Fundus camera: zeiss
Shooting center: fovea
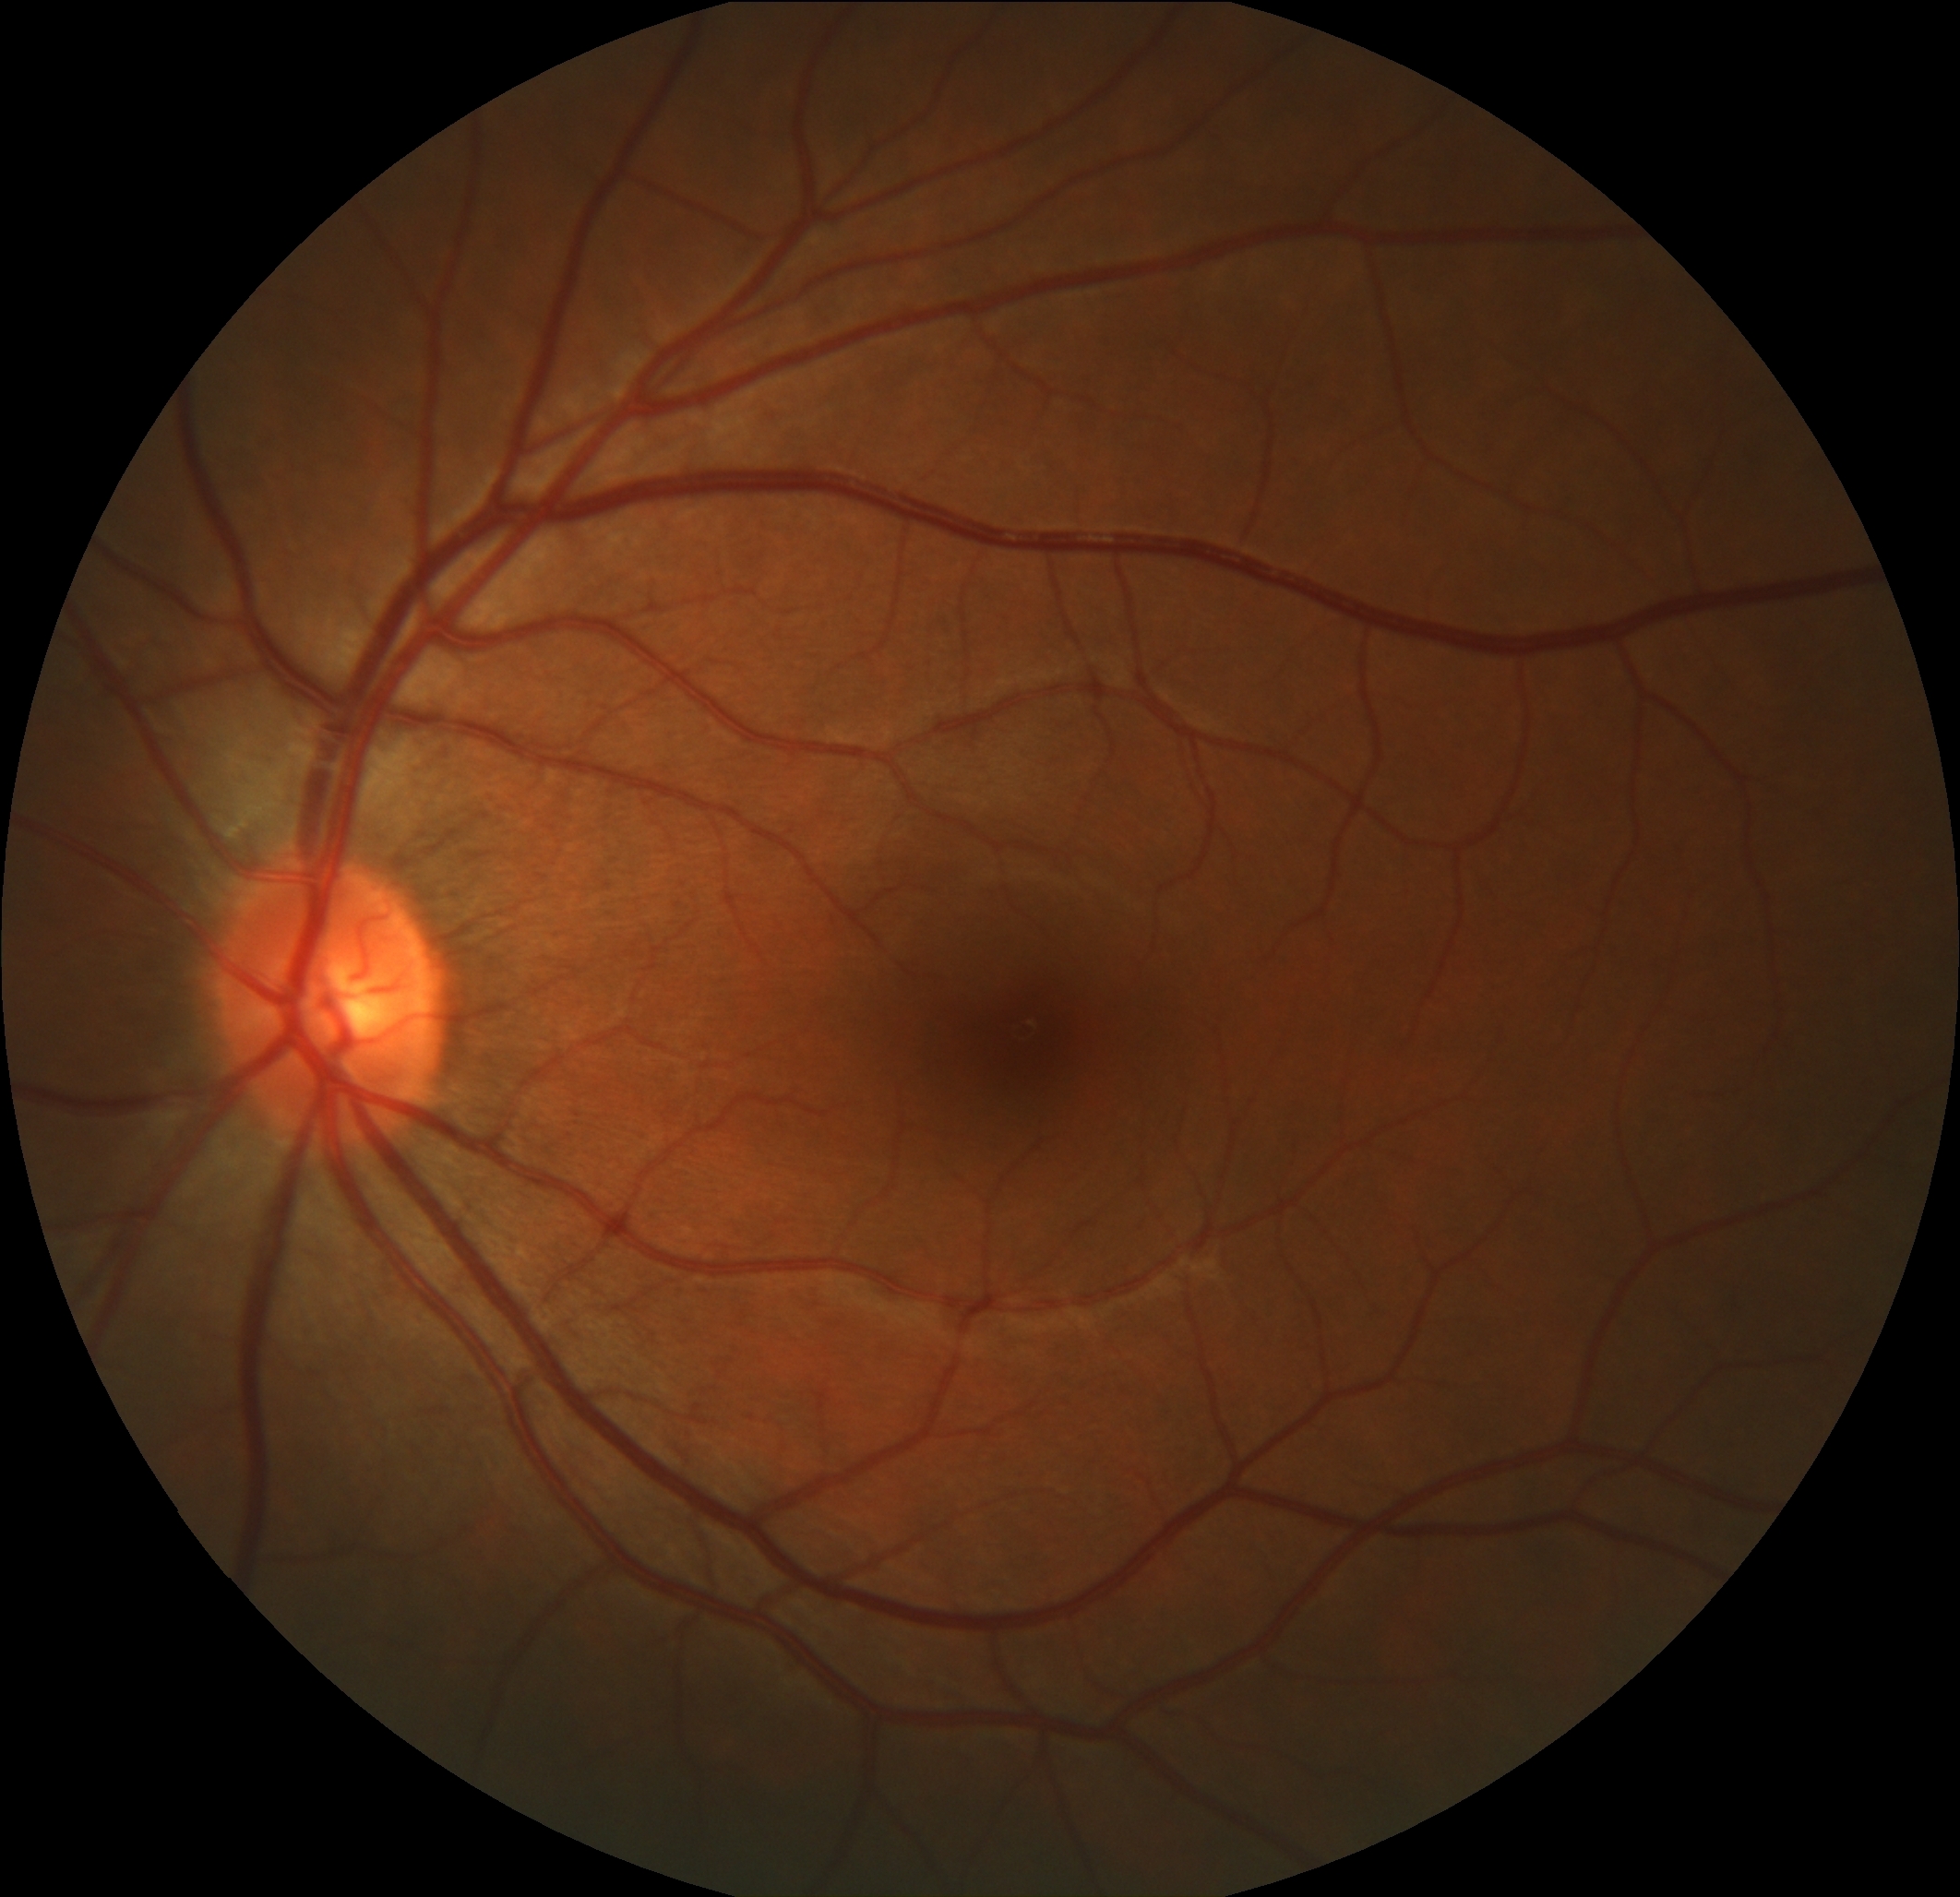
Pathologic myopia: no
Patchy retinal atrophy: absent
Retinal detachment: absent